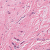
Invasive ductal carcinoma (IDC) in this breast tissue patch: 0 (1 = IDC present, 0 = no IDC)